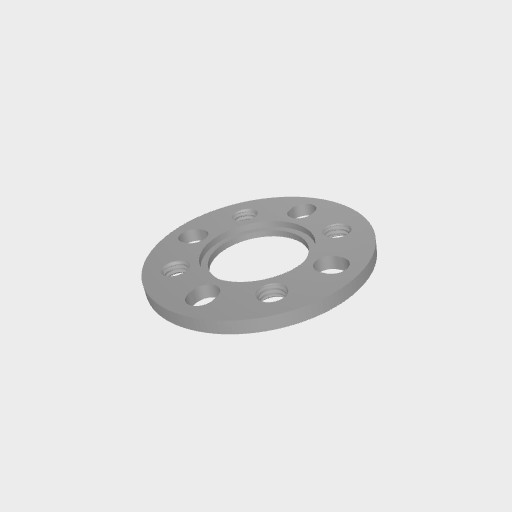
Part: PatternSpacer2